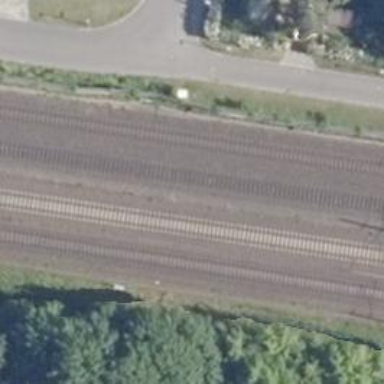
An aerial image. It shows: Railway signal.